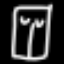
Label: pants